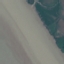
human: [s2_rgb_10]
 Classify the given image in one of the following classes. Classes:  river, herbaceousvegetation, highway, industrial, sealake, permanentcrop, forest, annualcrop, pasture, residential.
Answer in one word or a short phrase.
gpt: SeaLake